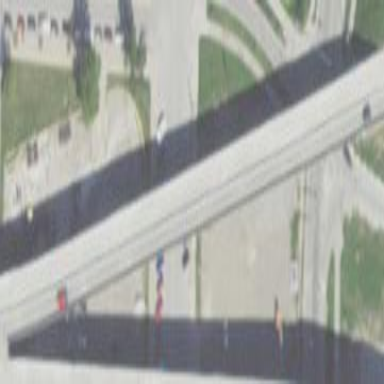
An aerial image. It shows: Bridge made of concrete.